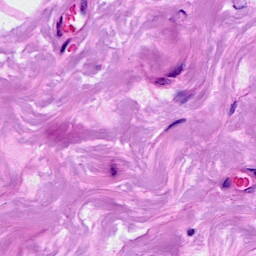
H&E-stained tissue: Breast